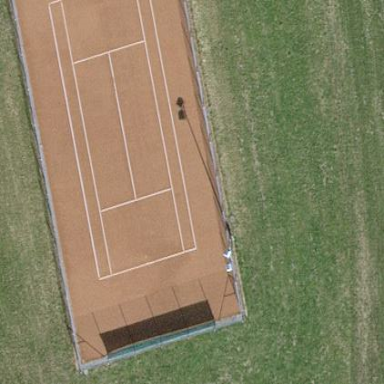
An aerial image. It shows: Tennis court on the leisure land pitch.